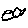
Label: bird